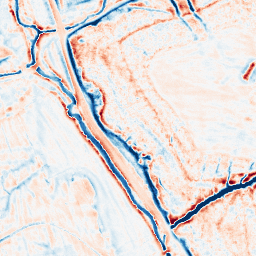
Category: edge_preserving
Decomposition family: bilateral
Decomposition parameters: d: 15
sigma_color: 75
sigma_space: 50
Upsampling method: regularized
Upsampling parameters: scale: 2
lambda_reg: 0.01
Upsampling scale: 2